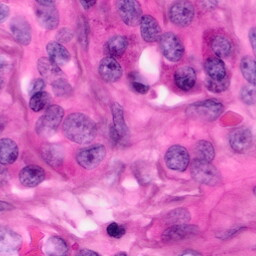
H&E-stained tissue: Pancreatic